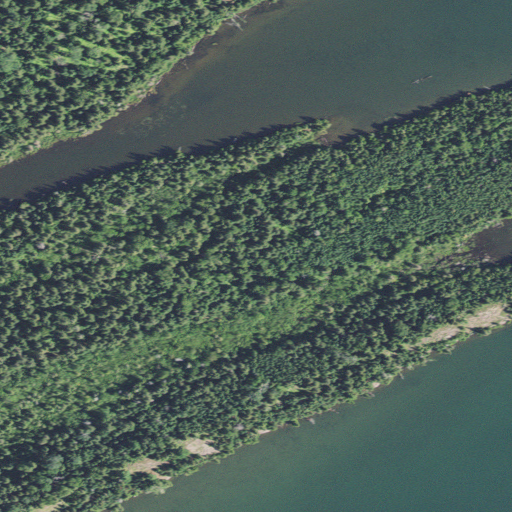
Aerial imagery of island in Michigan named Fisher Island containing woody wetlands, open water, evergreen forest, mixed forest, herbaceous wetlands, and barren land